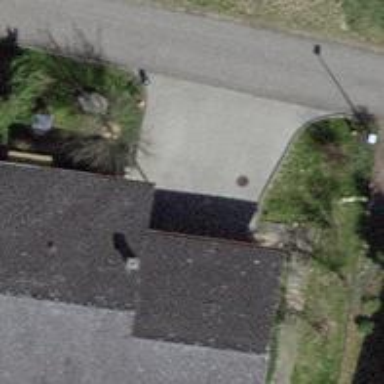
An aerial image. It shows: Building with tile roof.